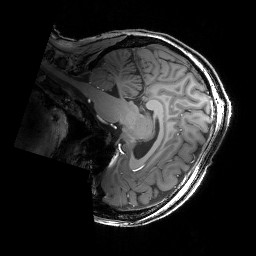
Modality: T1w
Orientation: sagittal
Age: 28
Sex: female
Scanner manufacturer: siemens
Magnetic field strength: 6.98 T
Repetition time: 2.37 s
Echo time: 0.00231 s